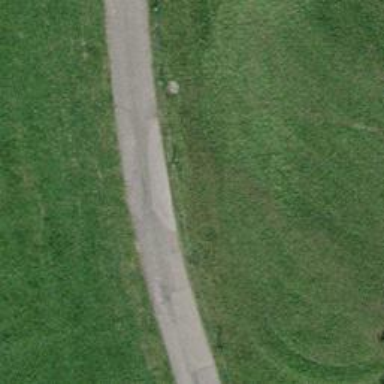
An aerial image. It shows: Unpaved track with grade2 surface.